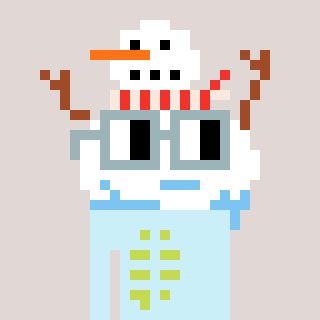
a pixel art character with square dark gray glasses, a snowman-shaped head and a cold-colored body on a warm background